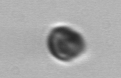
Label: Dinophyceae